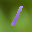
Label: 1